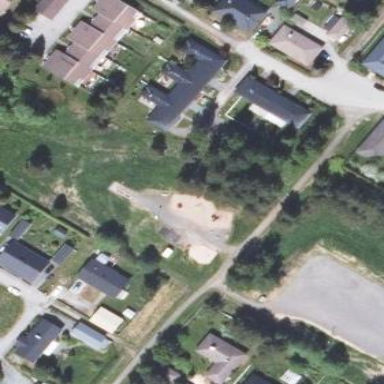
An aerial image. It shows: Playground area for leisure activities on the land.